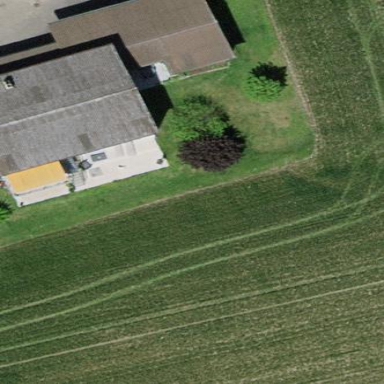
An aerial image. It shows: Farm building.